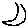
Label: moon